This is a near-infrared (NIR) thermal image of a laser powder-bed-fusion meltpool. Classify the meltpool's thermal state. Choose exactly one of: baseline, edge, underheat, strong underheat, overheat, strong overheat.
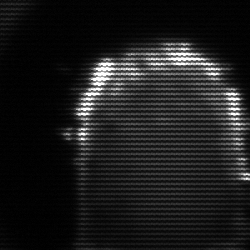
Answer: baseline